Question: Basically, I'm trying to remove the grey line below the tabs so it appears flat (lol, ignore bad Spanish translations - I'm currently working on fixing the bundles):

I've tried '-fx-padding: 0;' and '-fx-border-width: 0;' on various tab-related components.
Thanks.
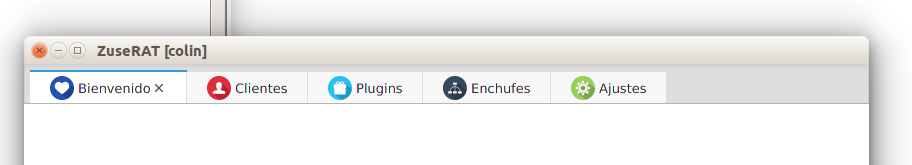
Answer: This line is the background insets of the tab header region.
You can solve this by putting this in your stylesheet:
'''
.tab-pane:top > .tab-header-area > .tab-header-background {
-fx-background-insets: 0, 0 0 0 0, 0;
}
'''